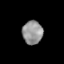
Tissue: lung
Cell type: Epithelial cells
Senescence score: 0.1813
Nuclear area (px): 469
Mean DAPI intensity: 146.77